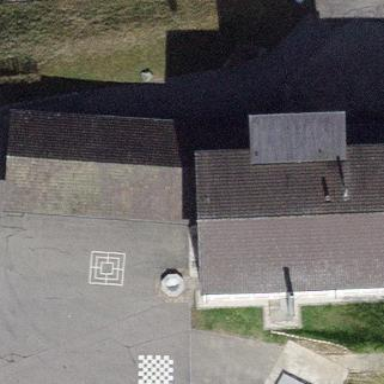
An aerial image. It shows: School building.